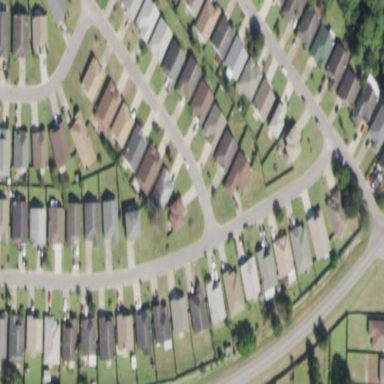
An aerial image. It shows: This residential area consists of single-family homes.